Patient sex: M
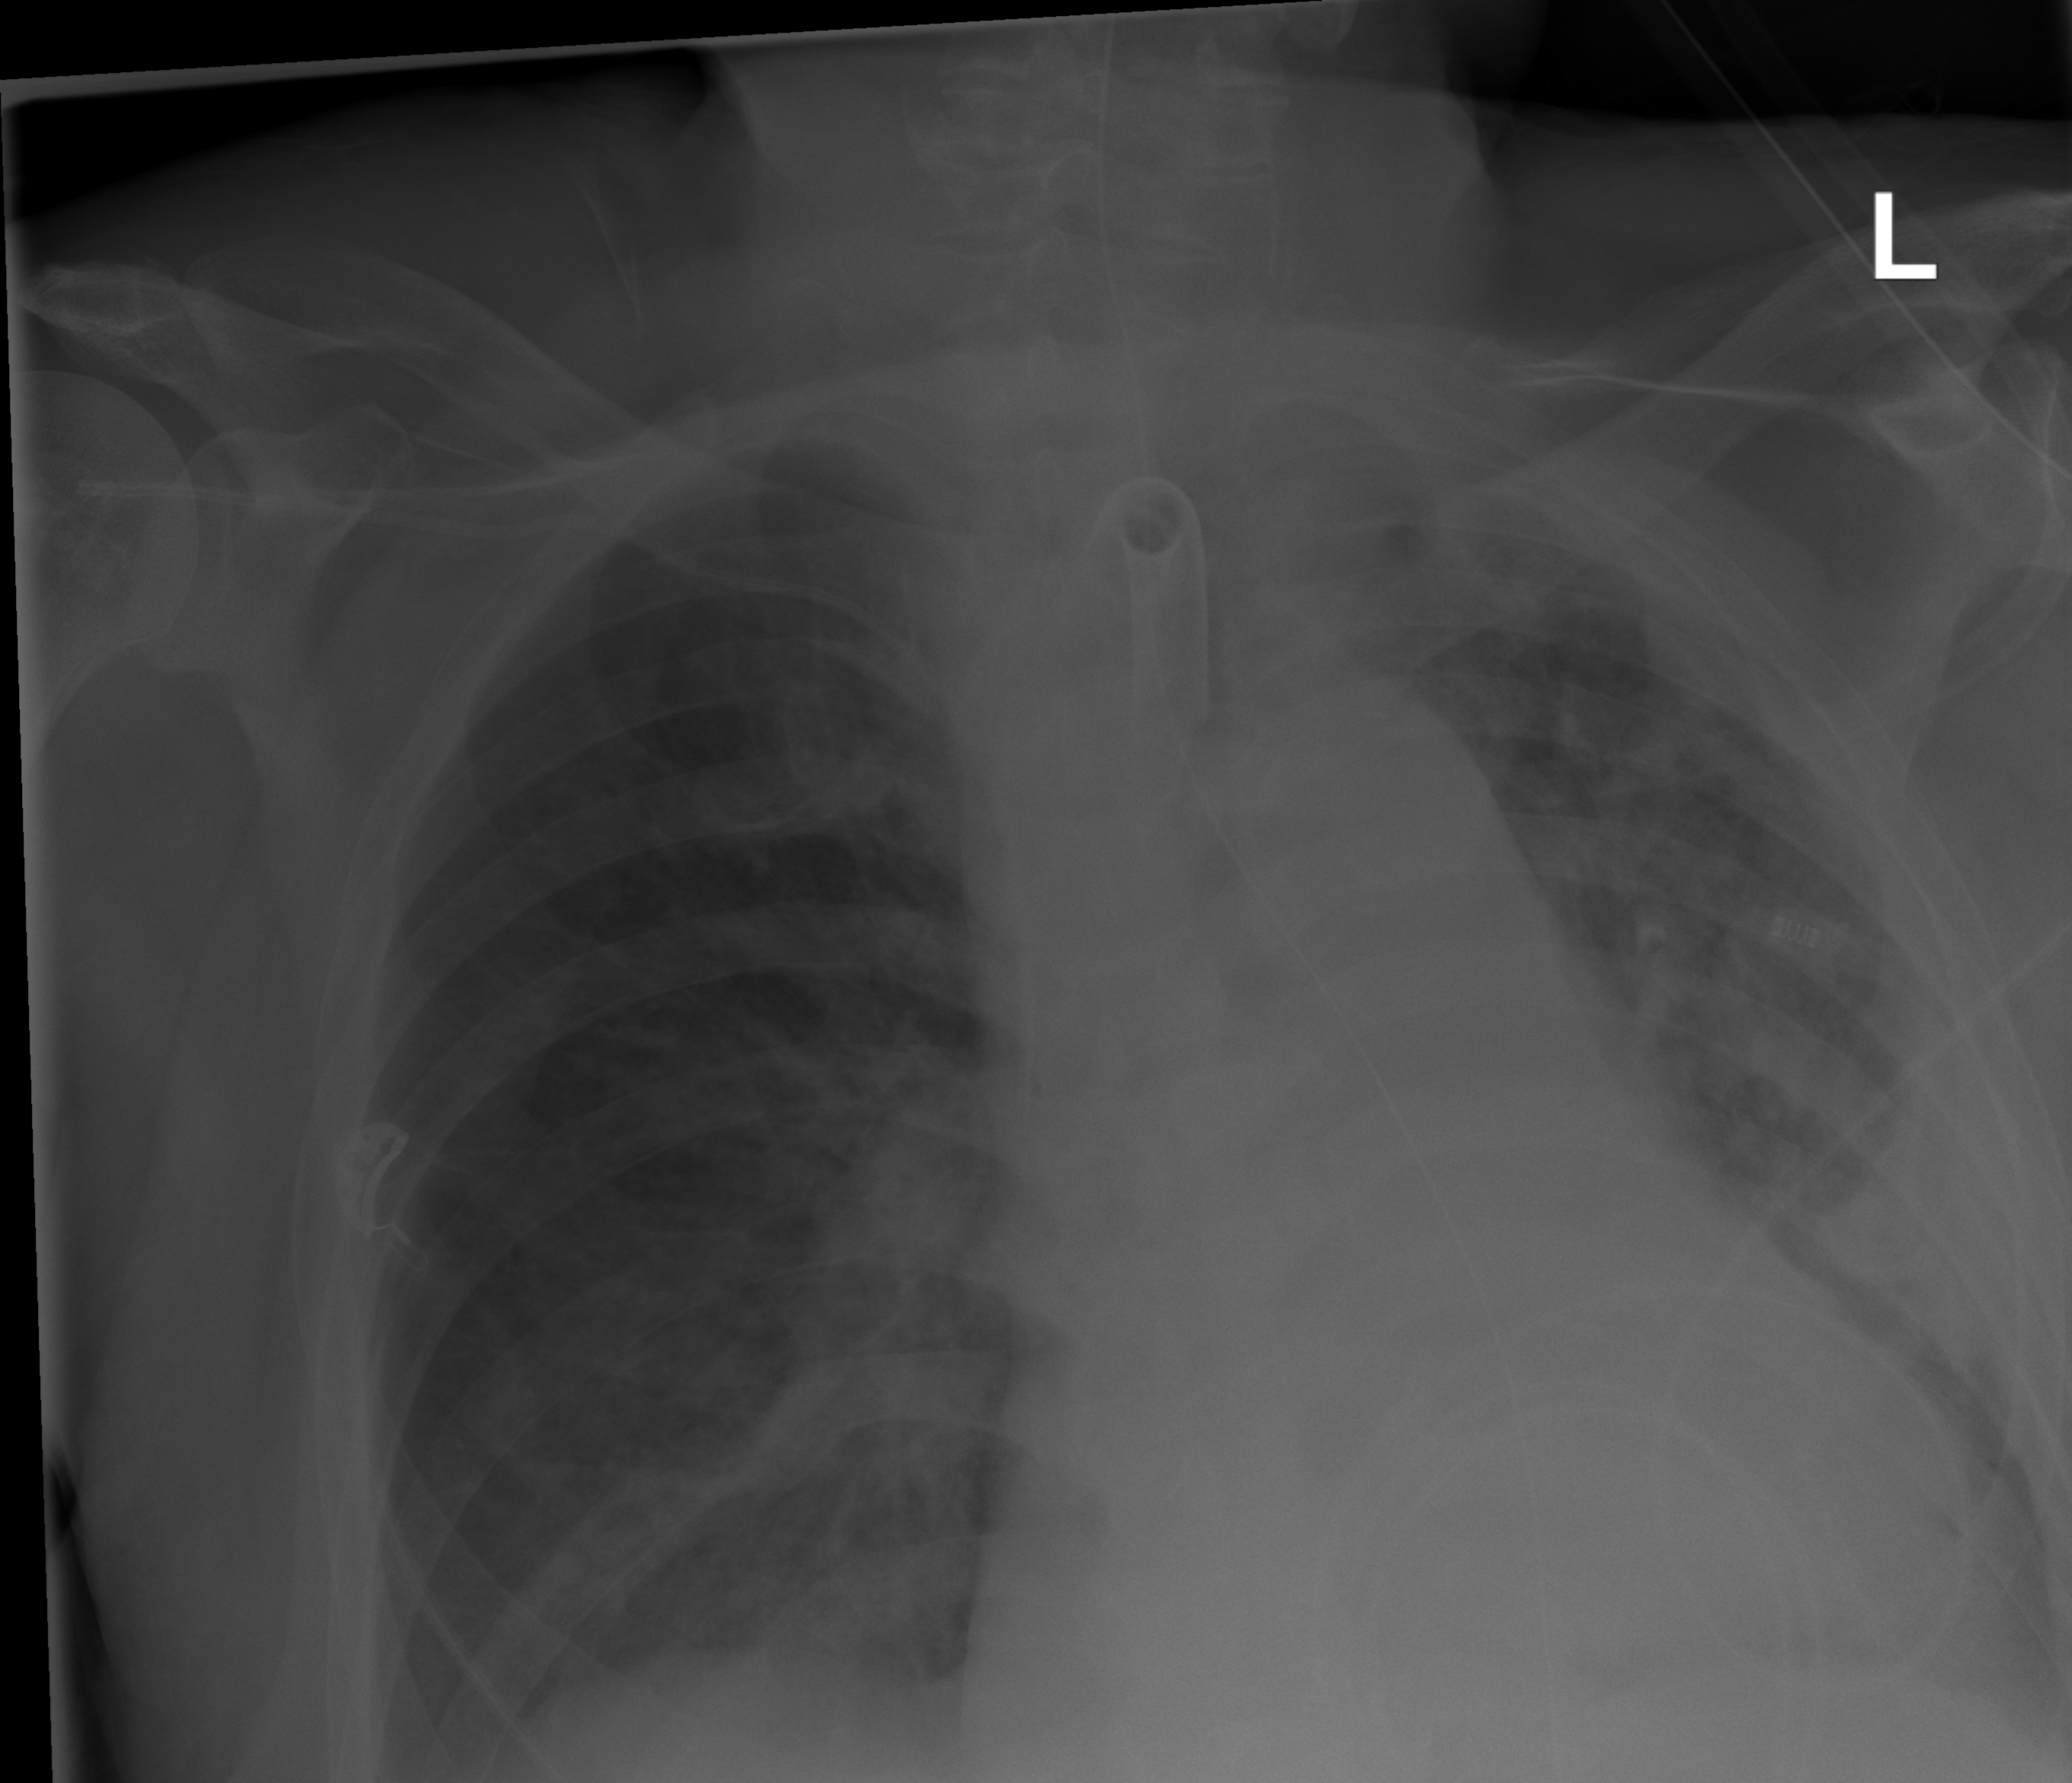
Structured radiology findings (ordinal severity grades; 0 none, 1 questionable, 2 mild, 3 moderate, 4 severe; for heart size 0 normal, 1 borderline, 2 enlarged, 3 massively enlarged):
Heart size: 2
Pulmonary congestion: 0
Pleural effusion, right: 0
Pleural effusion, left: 2
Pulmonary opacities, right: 2
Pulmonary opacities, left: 2
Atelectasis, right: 2
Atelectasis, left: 3